Question: I was wondering if there is a way to use 'CLHeading' or 'CLLocationDirection' to convert between true and magnetic azimuth for a USER entered value.
In a normal scenario with plenty of examples on SO, we can use 'didUpdateHeading:(CLocation) newHeading' with 'newHeading.magneticHeading' or 'trueHeading' to get those values when we want the device bearing/heading. Both 'trueHeading' and 'magneticHeading' are read only properties.
However what I need is to provide a user entered true azimuth to 'CLocation' or something else and return the magnetic value corresponding to the input.
One way to do that is to get the updated magnetic field model of the earth from NOAA (or other sources) and write code to do this calculation based on the user location. However this has many drawbacks and requires constant updates to the model array in the app code since the model changes all the time. Using any built-in model would be great...
I tested the declination for the DC area and it correctly returned -10.7 degrees with the simple function in the answer by @rokjarc shown below. For reference on the declination in the US, please see the following map (Image Source - NOAA):

Later I will be deploying this on a friend's device in Houston, TX area where the declination is 2 degrees to further confirm.
For those who wonder, when you use Apple's MapKit, the map is always oriented so that true north is situated at the top of the map -- source --
(<URL>
With the above information, you should always use true heading and NOT magnetic if displaying a POI with a bearing or azimuth relative to a location like what I was trying to achieve...
Declination changes all the time (you may have heard of pole shift). If you test this in 2016 for example, DC may have a declination of -5 or -20 etc instead of the current -10. When using this method to calculate the declination you do not have to worry about changes in declination over time since the compass (I believe) will sense the magnetic field of the earth and return the correct 'heading.magneticHeading'
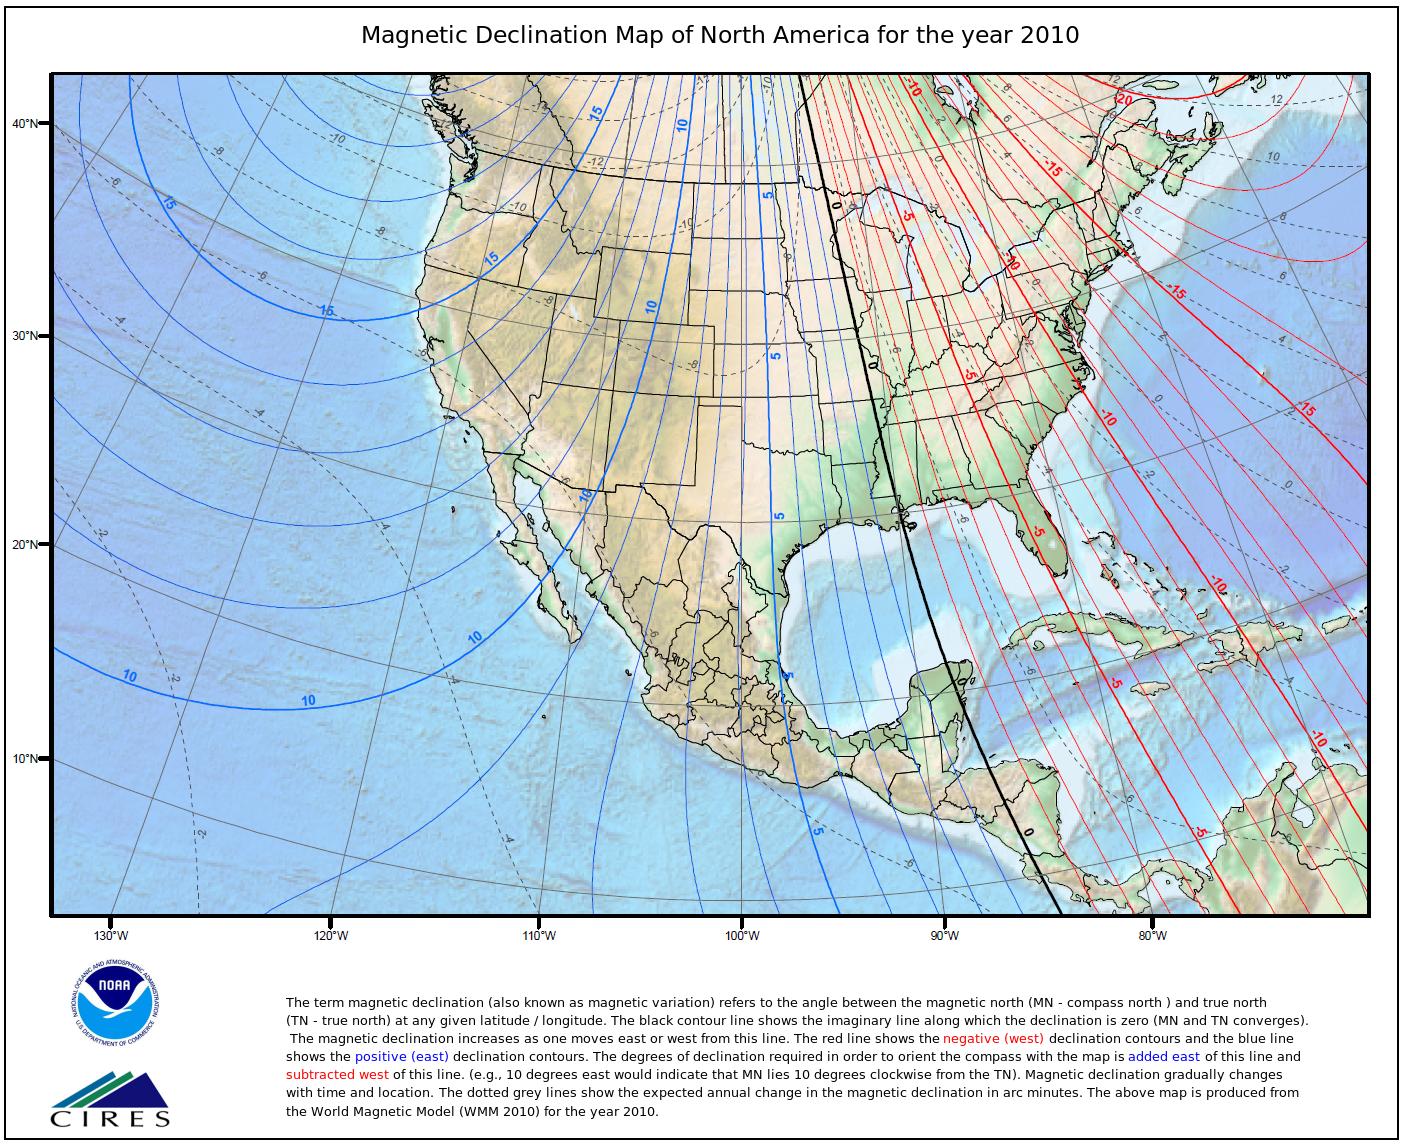
Answer: From the last paragraph of your question it seems that you are interested in conversion of arbitrary magnetic heading to true heading on of the user.
In this case you can assign an ivar (or property) called 'variation' and update regulary in 'didUpdateHeading:'.
'''
//instantiated as ivars or properties:
NSDate *variationTimestamp;
double variation; //or CLLocationDirection
CLLocationManager *locationManager;
-(void)locationManager:(CLLocationManager *)manager didUpdateHeading:(CLHeading *)newHeading
{
CLLocation *location = locationManager.location;
//check if location is valid - it has to be for variation data to be valid too
if ((newHeading.headingAccuracy > 0) && (location.horizontalAccuracy > 0))
{
variation = newHeading.trueHeading - newHeading.magneticHeading;
variationTimestamp = newHeading.timestamp;
}
}
'''
Since magnetic variation if an 'f(location)' - it is the same for all magnetic headings on the same location - you can use this 'variation' for calculations with user input.
The obvious drawback is that you have to have fresh location/heading data. Note: besides enabling heading updates you have to also .